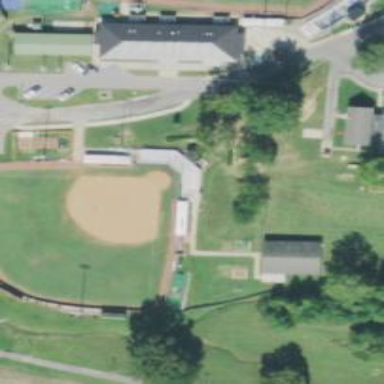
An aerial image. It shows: Stadium dedicated to softball games.